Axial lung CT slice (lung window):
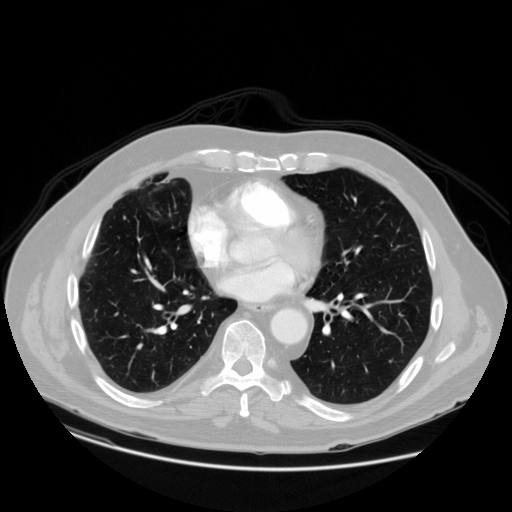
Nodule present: no